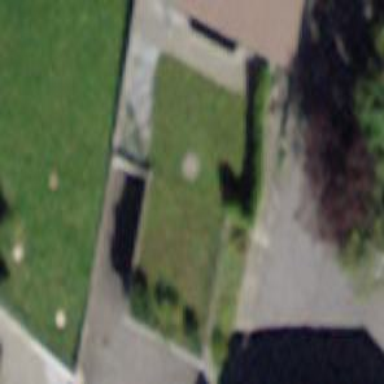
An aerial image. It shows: Garage.